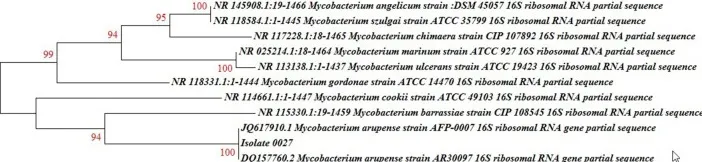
16S rRNA sequence-based phylogenetic tree of our isolate and closely related mycobacterial species which are conducted using mega with the neighbour-joining method and K2P distance.
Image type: chart (chart)